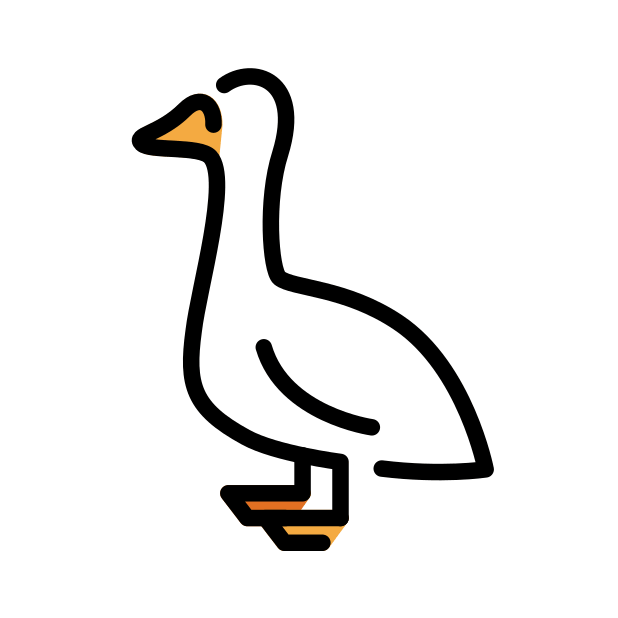
Emoji: 🪿
Name: goose
Unicode: 0x1fabf